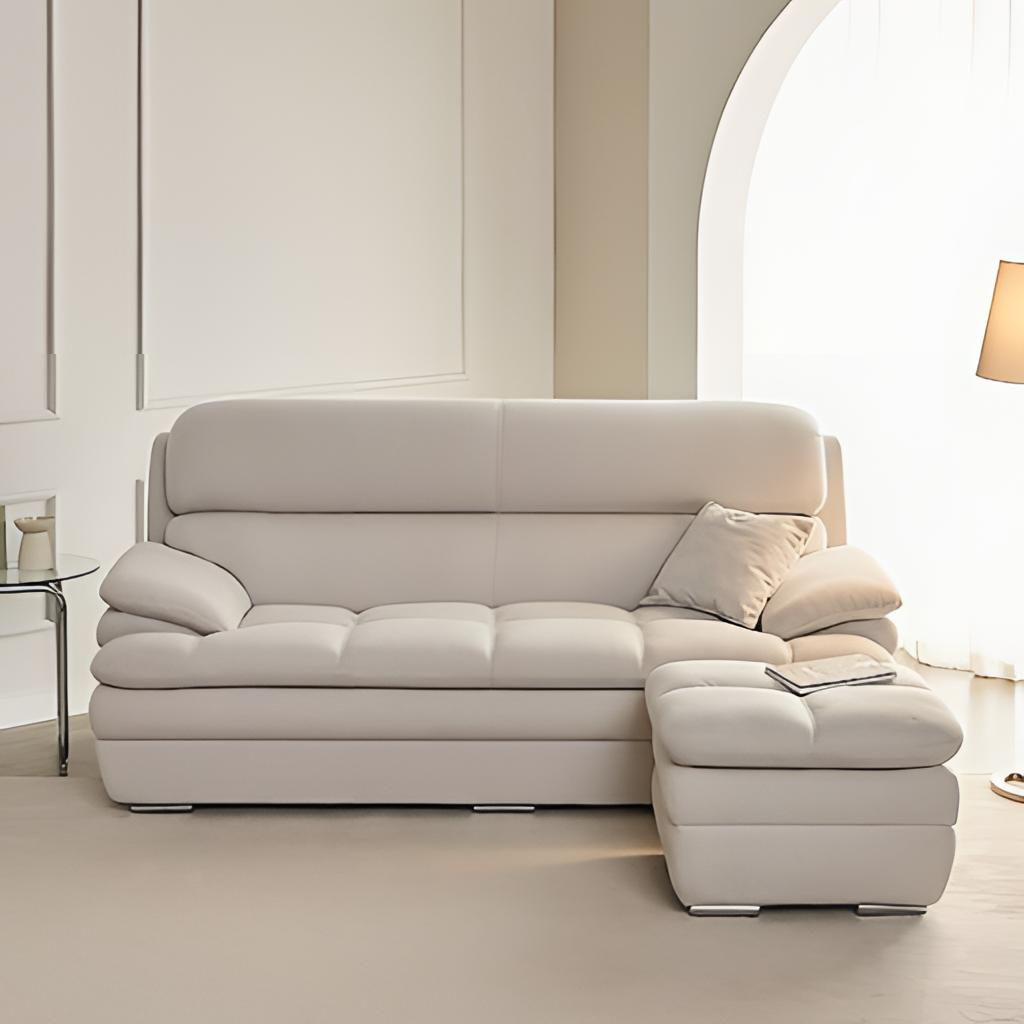
beige leather sofa, living room, paint wallpaper, with solid pattern, contemporary, beige carpet flooring, with plush pattern